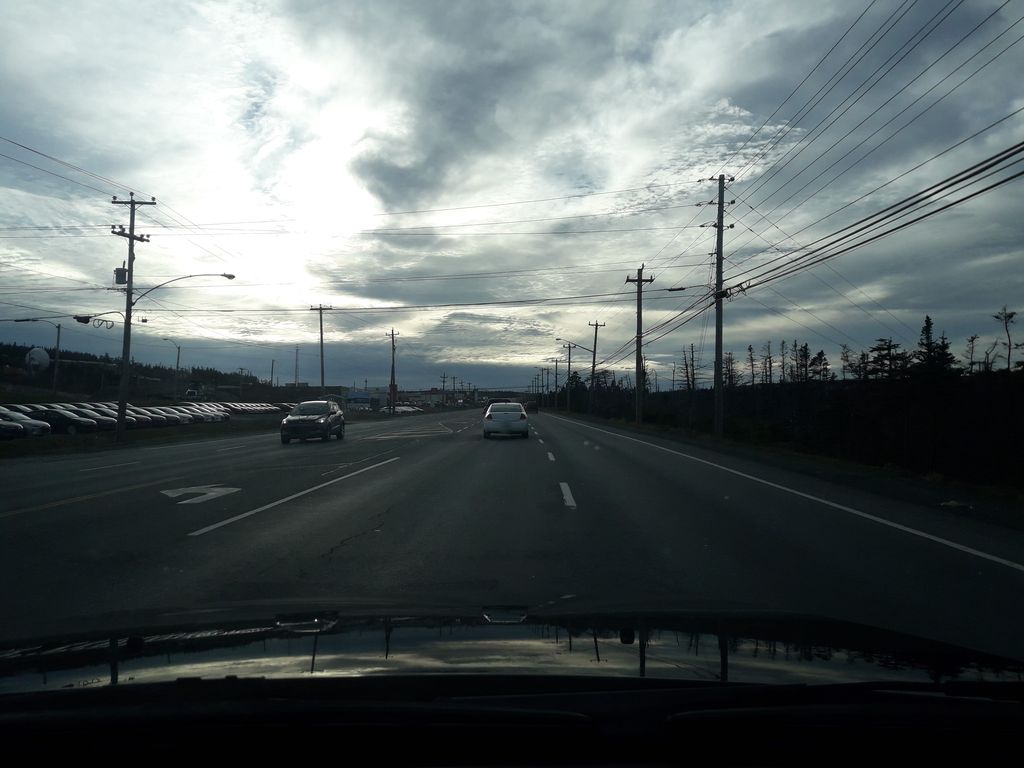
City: st_johns